Question: I have the following code in my js file. When i alerted and checked the value of , its being coming from JSON response, but when i checked my , its shown as So i tried using , the value comes to be
I am getting the correct response from my controller through Json, i have checked it,
'''
$(document).ready(function () {
BindTitle();
});
function BindTitle() {
$.ajax({
"url": "/Admin/GetTitleList/",
"type": "get",
"dataType": "json",
"success": function (data) {
var appenddata;
$.each(data, function (key, val) {
appenddata += "<option value = '" + key + " '>" + val.text + " </option>";
});
$("#TitleId").html(appenddata);
}
});
}
'''

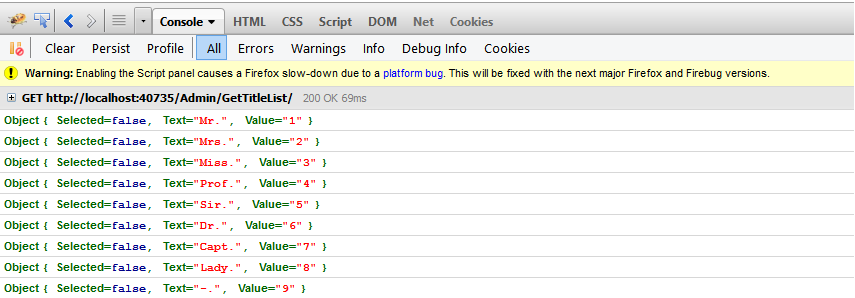
Answer: Your way of building dropdown wont work on ie8
try
'''
$.ajax({
url: "/Admin/GetTitleList/",
type: "GET"
success: function (data) {
var items = $('#id of your dropdown');
items.empty();
$.each(data, function (i, drddata) {
items.append($('<option/>', { value: drddata.Value, html: drddata.Text
});
});
},
error: function () {
}
});
'''